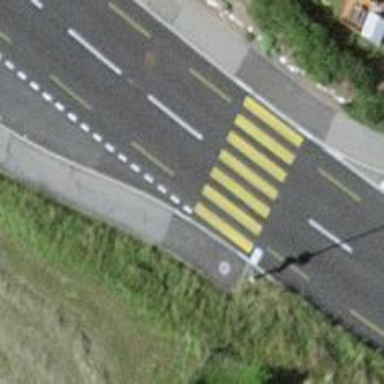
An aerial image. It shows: Pedestrian crossing with zebra markings on footway.